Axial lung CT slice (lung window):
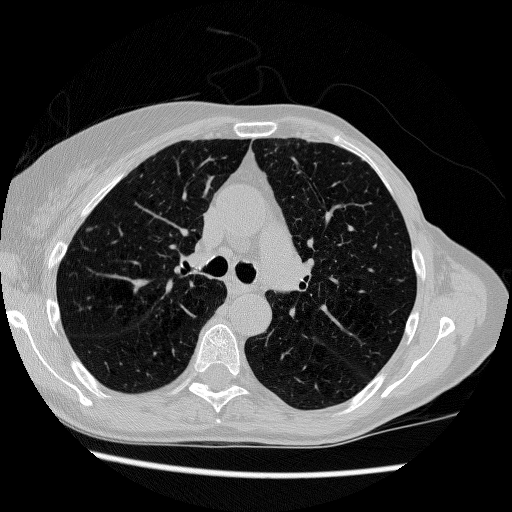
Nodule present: yes
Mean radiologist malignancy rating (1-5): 3